Question: I have recently starting to have a problem to run my project from android studio , the APK uploaded to my device from the android studio is not the updated one .
i have checked in the output library and it does create new APK but upload the old one .
after many things i have try'd the only thing works is to do 'Gradle' sync , but every time i want to run my project i need to do this again and again...this thing is driving me crazy !
this is my gradle if relevant :
'''
dependencies {
classpath 'com.android.tools.build:gradle:1.+'
}
'''
this is my run config :

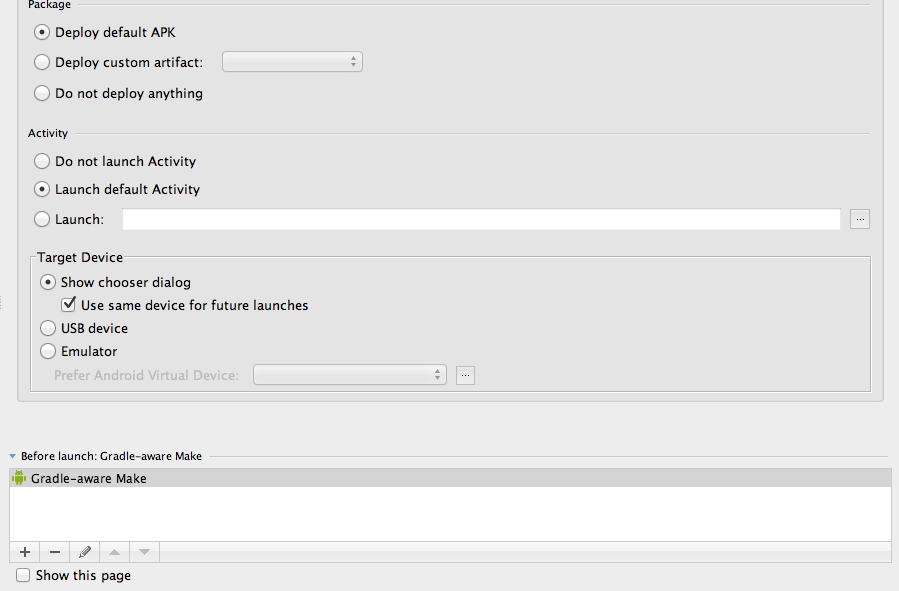
Answer: the reason is the method getDate in the build.gradle file :
versionName "2.3_" + getDate()
once getDate() was removed problem solved .